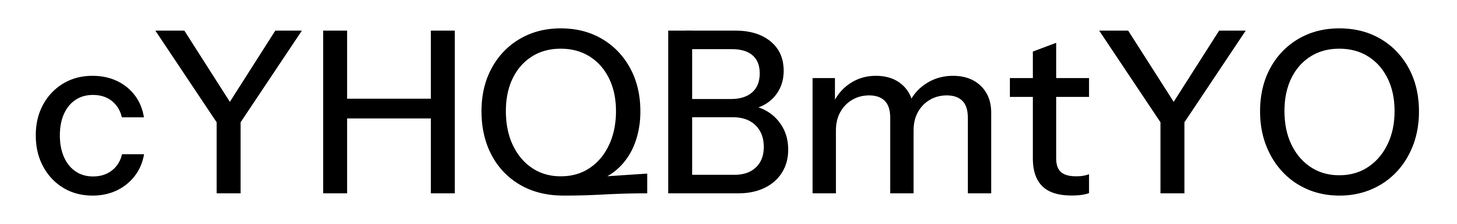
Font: InstrumentSans_Medium